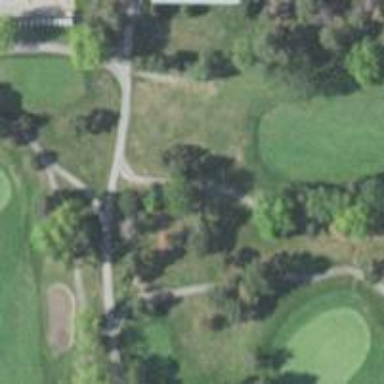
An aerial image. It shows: Service road used as golf cart path.